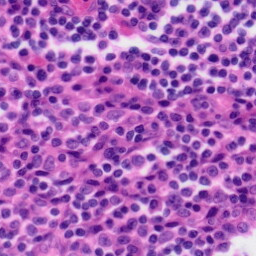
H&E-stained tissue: Tonsil